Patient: sex M, age 32
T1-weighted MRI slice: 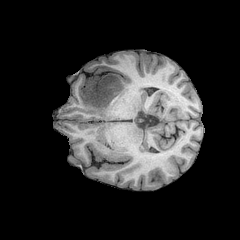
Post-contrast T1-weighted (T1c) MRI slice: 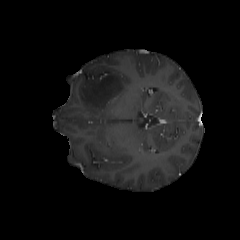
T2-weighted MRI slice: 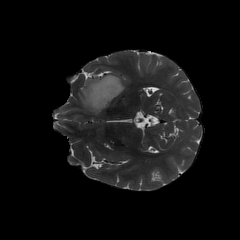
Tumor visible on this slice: yes
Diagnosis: Astrocytoma, IDH-mutant
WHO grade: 2